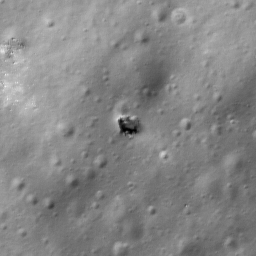
Pit: Harriot 1
Host crater: Harriot
Host type: impact_melt
Lunar coordinates: latitude 33.293, longitude 114.291